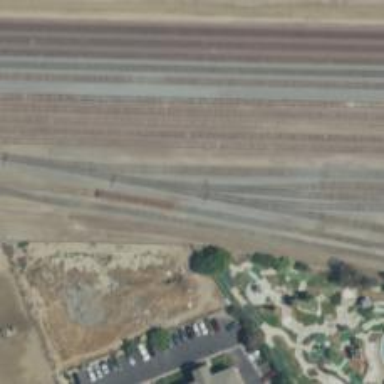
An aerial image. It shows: Railway yard in service.